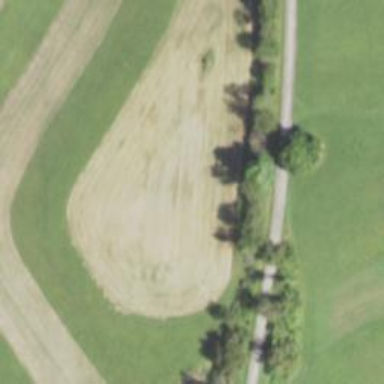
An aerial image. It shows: Row of trees in natural setting.